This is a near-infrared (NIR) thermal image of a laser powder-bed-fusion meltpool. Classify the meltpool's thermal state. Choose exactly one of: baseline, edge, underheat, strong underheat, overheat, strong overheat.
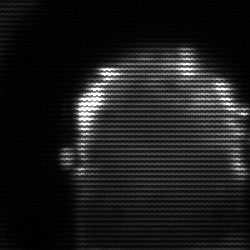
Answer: baseline